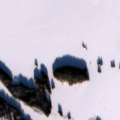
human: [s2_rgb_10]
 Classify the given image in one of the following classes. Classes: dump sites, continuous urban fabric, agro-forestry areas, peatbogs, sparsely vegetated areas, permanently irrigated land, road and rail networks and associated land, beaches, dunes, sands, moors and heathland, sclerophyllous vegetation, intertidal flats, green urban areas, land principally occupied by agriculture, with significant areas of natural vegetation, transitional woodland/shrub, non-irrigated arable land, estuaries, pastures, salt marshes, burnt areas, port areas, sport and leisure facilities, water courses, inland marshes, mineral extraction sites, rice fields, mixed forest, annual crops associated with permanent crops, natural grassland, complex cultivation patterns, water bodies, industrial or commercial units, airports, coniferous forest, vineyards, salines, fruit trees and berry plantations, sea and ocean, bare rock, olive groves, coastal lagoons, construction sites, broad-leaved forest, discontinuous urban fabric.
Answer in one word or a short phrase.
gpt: coniferous forest, water bodies